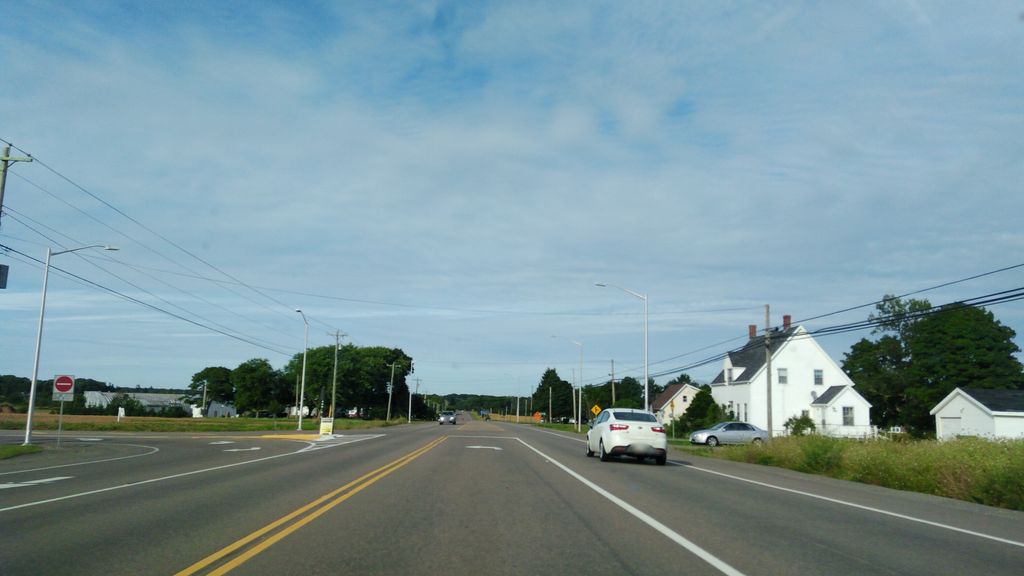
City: charlottetown